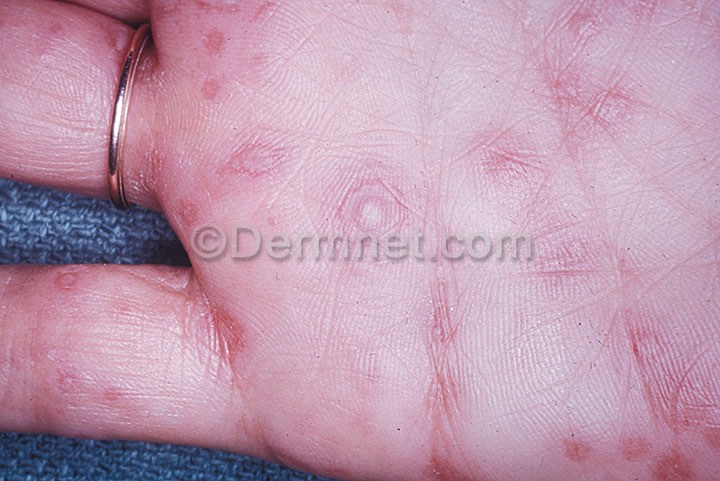
Disease: Vasculitis Photos